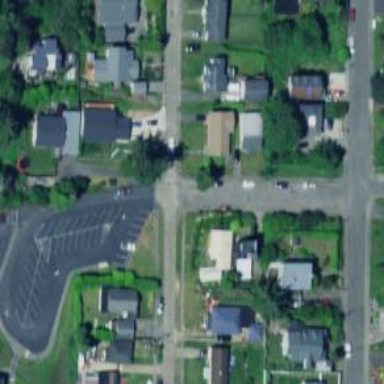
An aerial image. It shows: Road with stop sign.